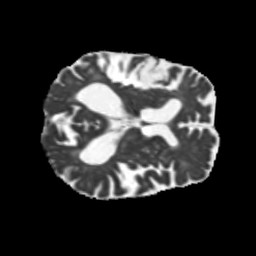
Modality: MD
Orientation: axial
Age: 69
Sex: male
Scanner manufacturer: siemens
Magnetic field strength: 3 T
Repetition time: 5.25 s
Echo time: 0.08 s